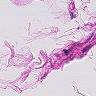
Metastatic tissue present: no